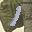
Label: 1